Fundus camera: zeiss
Shooting center: fovea
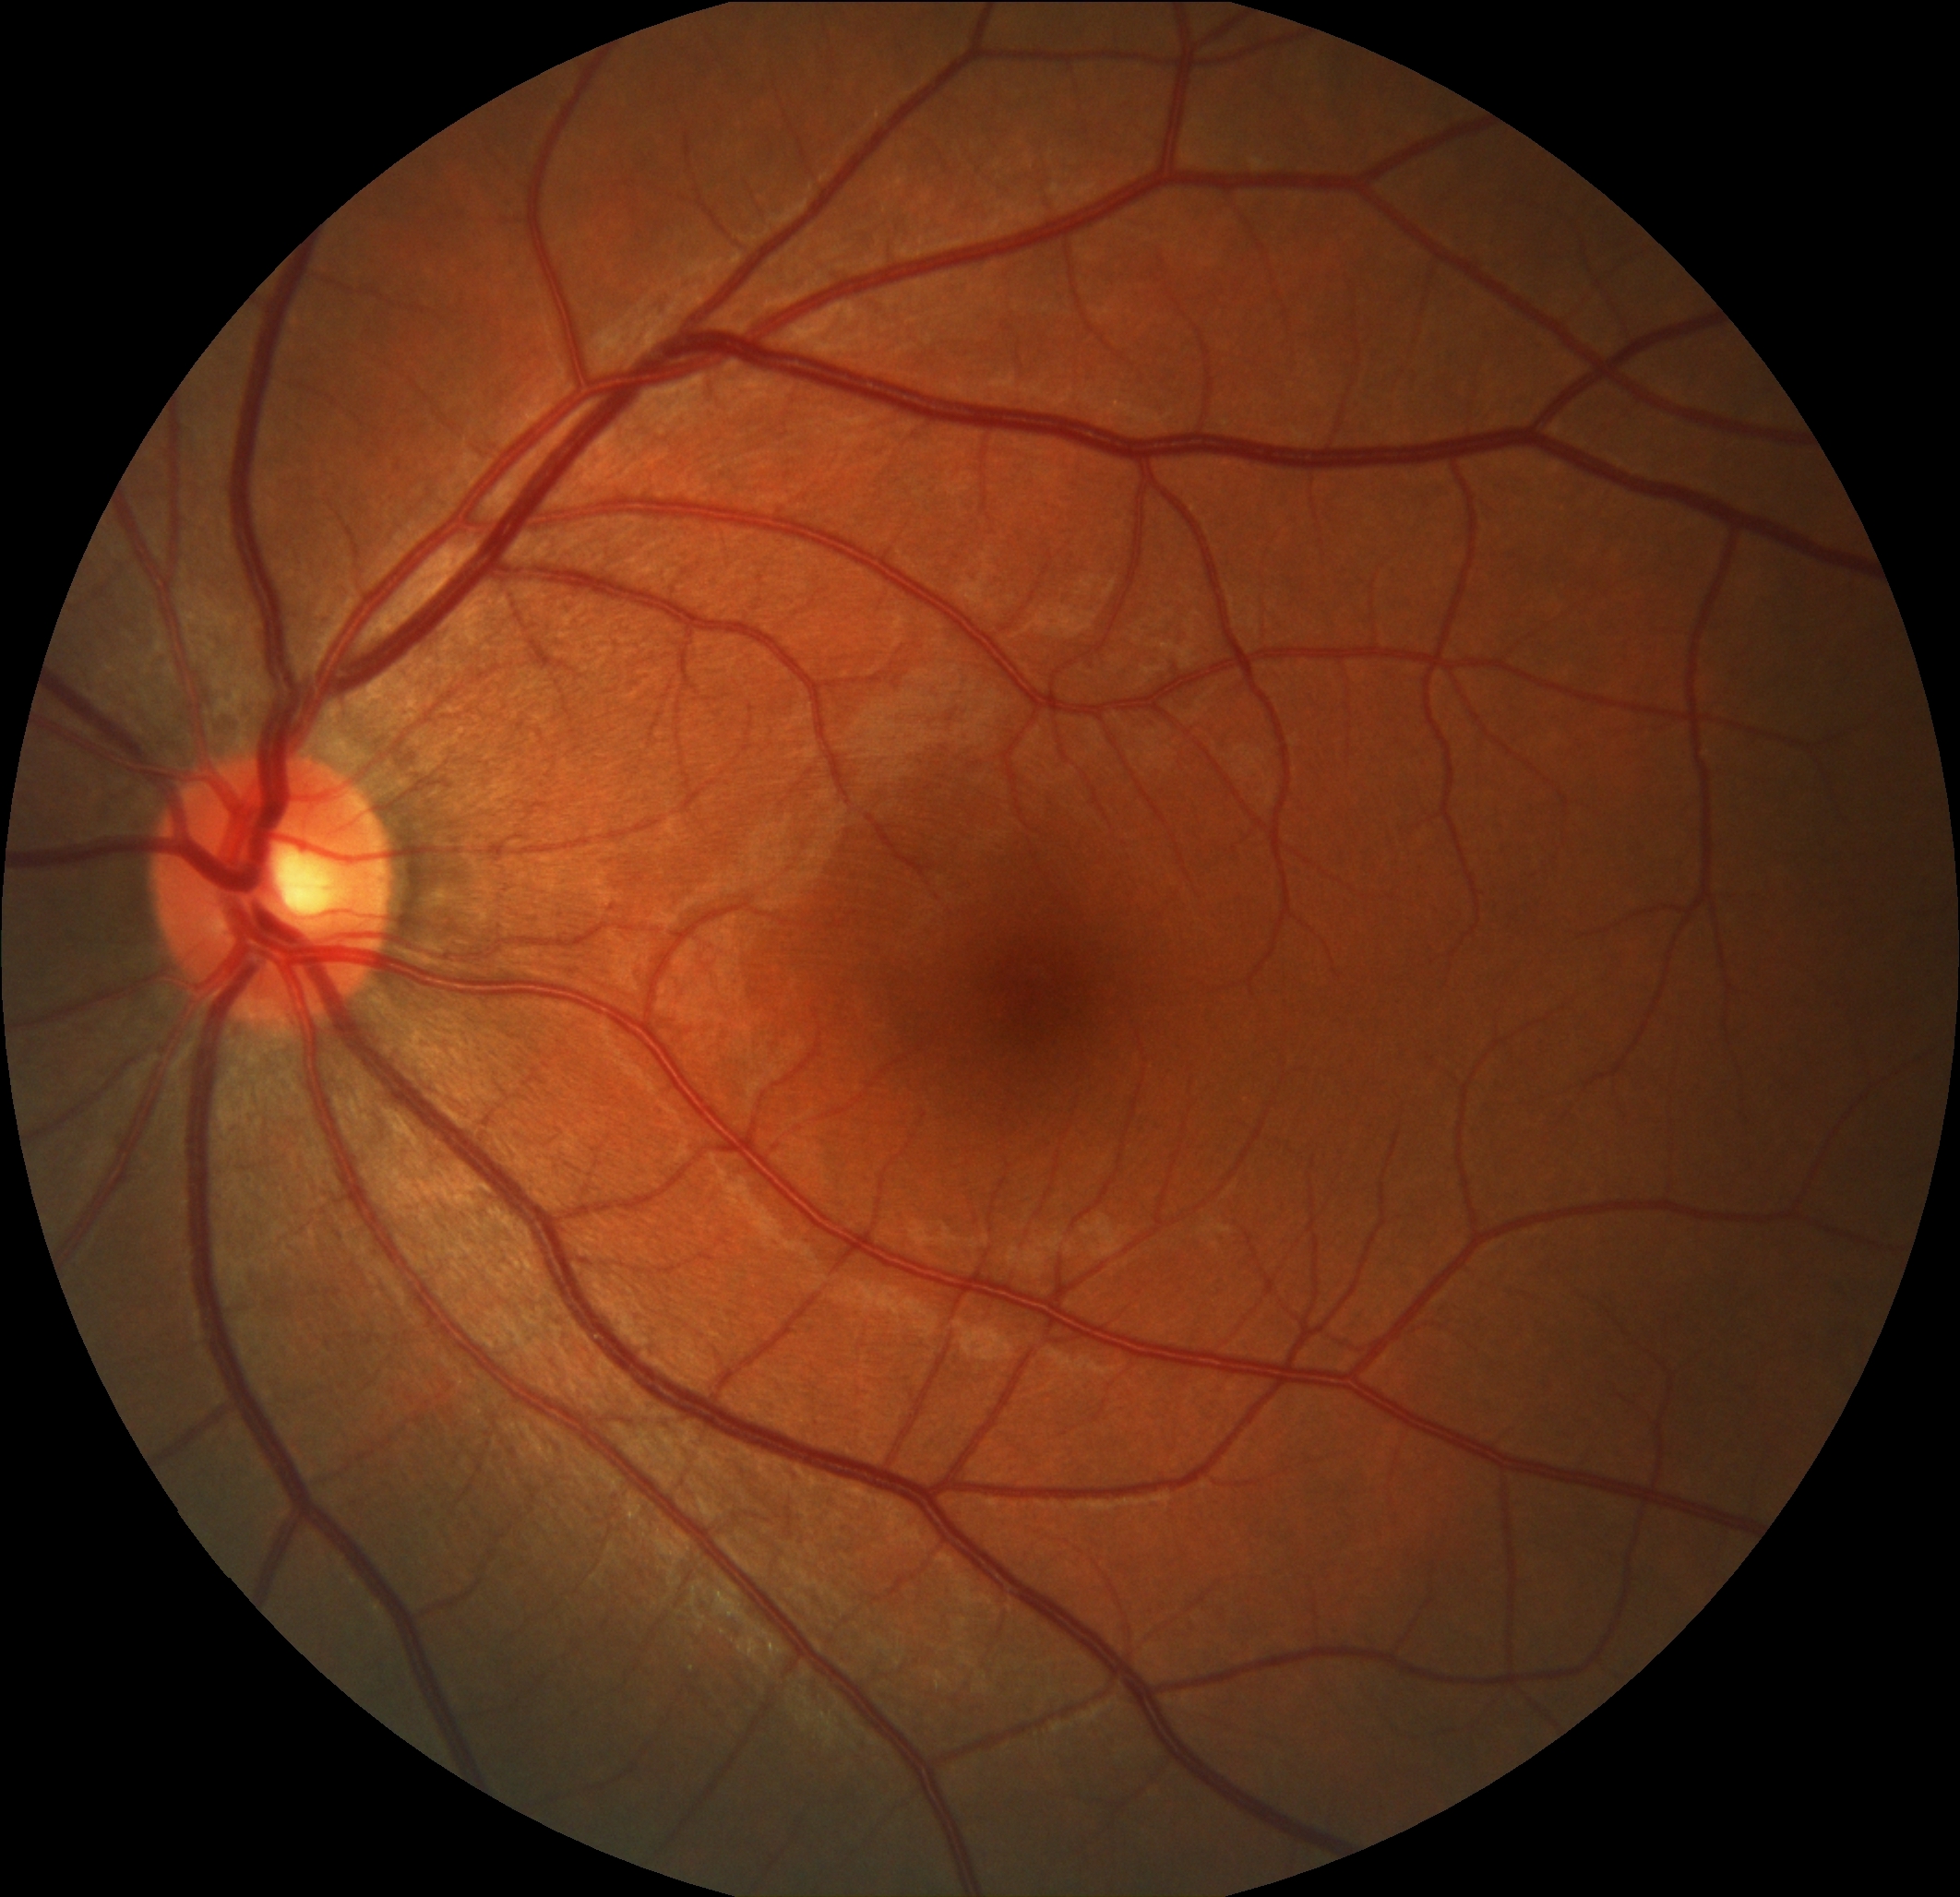
Pathologic myopia: no
Patchy retinal atrophy: absent
Retinal detachment: absent